Question: I have use PHP mailer for sending email
in my localhost XAMPP server and email send successfully using following attached code script (using PHP mailer)
but in Windows 2012 hosting in production server its show me error
'''
SMTP Error: Could not authenticate
SMTP connect() failed.
'''
this is my script
'''
<?php
ini_set('memory_limit', '-1');
ini_set('max_execution_time', 0);
require_once('PHPMailer-master/class.phpmailer.php');
require_once('PHPMailer-master/class.smtp.php');
$email = new PHPMailer();
$email->MailerDebug = true;
$mail = new PHPMailer;
$mail->SMTPDebug = 2;
$mail->isSMTP();
$mail->Host = 'smtp.gmail.com';
$mail->SMTPAuth = true;
$mail->SMTPSecure = 'ssl';
$mail->Port = 465;
/*$mail->SMTPAuth = false;
$mail->SMTPSecure = false;*/
$mail->Username = 'someusername@gmail.com';
$mail->Password = 'password';
$mail->setFrom('someusername@gmail.com', 'hello');
$mail->addAddress('testaddress@gmail.com');
$mail->addReplyTo('someusername@gmail.com');
$mail->isHTML(true);
$mail->Subject = 'the subject of the e-mail';
$mail->Body = 'The body of the email';
// $mail->AltBody = 'Alternative'; // this is mostly sent to your own mail
if(!$mail->send()) {
echo 'Message could not be sent.';
echo 'Mailer Error: <pre>' . $mail->ErrorInfo;
} else {
echo 'Message has been sent';
}
?>
'''
error message

I have also enable less security app option in google mail setting
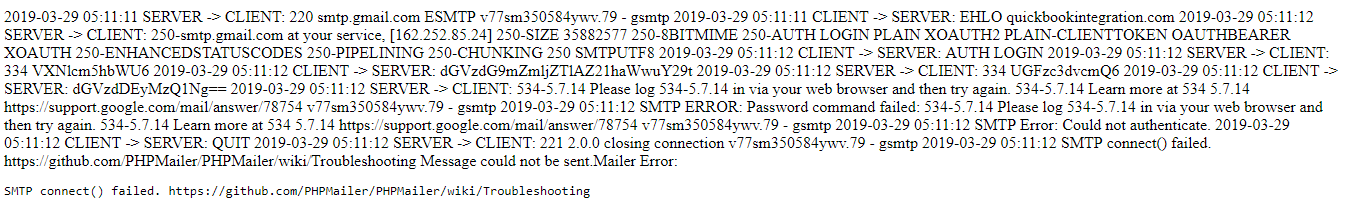
Answer: First of all, you're using an old version of PHPMailer, so <URL>.
There are messages and links in the error message that tell you about the problem, firstly on Google, and also a link to the PHPMailer troubleshooting guide, which describes <URL>. There's a reason those links are there.
When it says "Please log in via your web browser and then try again", it means exactly what it says: you should log into your gmail account using a normal web browser, and then try your script again. The reason for this is that google treats your web login as a means of confirming that your account is being accessed legitimately.
Follow the rest of what the guide says to do and it will fix your issue.
You also gave away your ID and password to your gmail account, so I suggest you change them.